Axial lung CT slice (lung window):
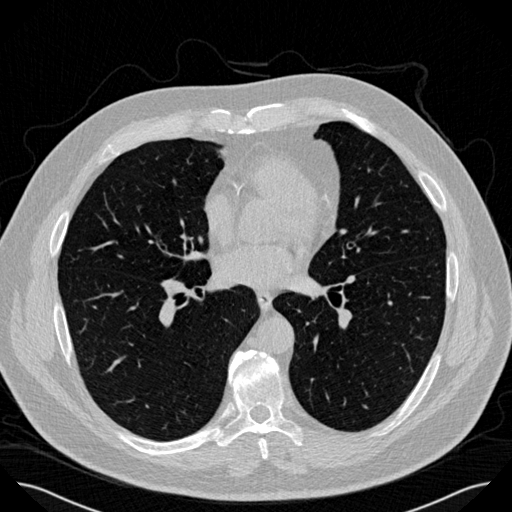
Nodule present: no